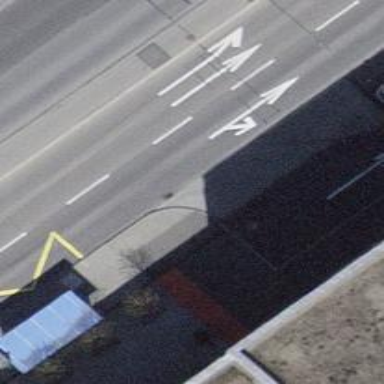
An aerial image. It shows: Primary highway with asphalt surface and trolley wires.